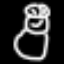
Label: frog